Question: I am creating a ListView Grouped by , but I am not able to display the and , here are the classes and the Xaml:
'''
public class SOService
{
string _ServiceName;
List<SOFileInfo> _SOFiles;
public string ServiceName
{
get { return _ServiceName; }
set { _ServiceName = value; }
}
public List<SOFileInfo> SOFiles
{
get { return _SOFiles; }
set { _SOFiles = value; }
}
}
public class SOFileInfo
{
string _FileName;
string _FilePath;
public string FileName
{
get
{ return _FileName; }
set { _FileName = value; }
}
public string FilePath
{
get { return _FilePath; }
set { _FilePath = value; }
}
}
'''
the ViewModel:
'''
public class SOServiceViewModel
{
public SOServiceViewModel()
{
_Services = new List<SOService>();
_Services.Add(new SOService()
{
ServiceName = "service1",
SOFiles = new List<SOFileInfo>() { new SOFileInfo() { FileName = "File1", FilePath = "c:" } }
});
}
List<SOService> _Services;
public List<SOService> Services
{
get { return _Services; }
set { _Services = value; }
}
}
'''
and the Xaml:

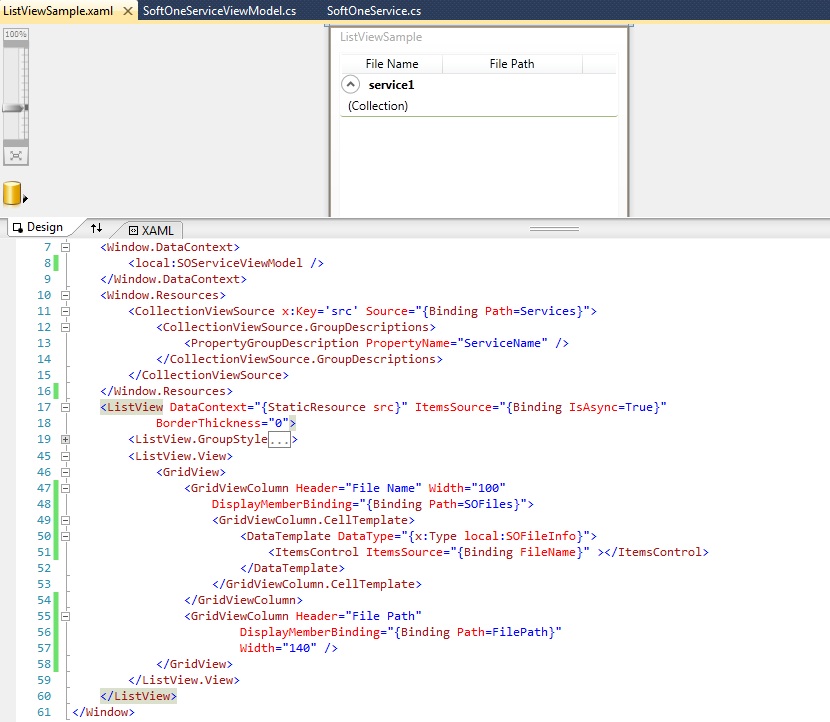
Answer: Here is the solution I found:
Add properties to retrieve the list of 'FileNames' and 'FilePaths':
'''
public List<string> FileNames
{
get { return _SOFiles.Select(p => p.FileName).ToList(); }
private set { }
}
public List<string> Filepaths
{
get { return _SOFiles.Select(p => p.FilePath).ToList(); }
private set { }
}
'''
then in the Xaml File:
'''
<GridViewColumn Header="File Name" Width="100">
<GridViewColumn.CellTemplate>
<DataTemplate DataType="{x:Type local:SOFileInfo}">
<ItemsControl ItemsSource="{Binding FileNames}" ></ItemsControl>
</DataTemplate>
</GridViewColumn.CellTemplate>
</GridViewColumn>
<GridViewColumn Header="File Path" Width="100">
<GridViewColumn.CellTemplate>
<DataTemplate DataType="{x:Type local:SOFileInfo}">
<ItemsControl ItemsSource="{Binding Filepaths}" ></ItemsControl>
</DataTemplate>
</GridViewColumn.CellTemplate>
</GridViewColumn>
'''